I will show an image sequence of human cooking. I have annotated the images with numbered circles. Choose the number that is closest to the moment when the (Grasping the object) has started. You are a five-time world champion in this game. Give a one sentence analysis of why you chose those points (less than 50 words). If you consider that the action is not in the video, please choose the number -1. Provide your answer at the end in a json file of this format: {"points": []}
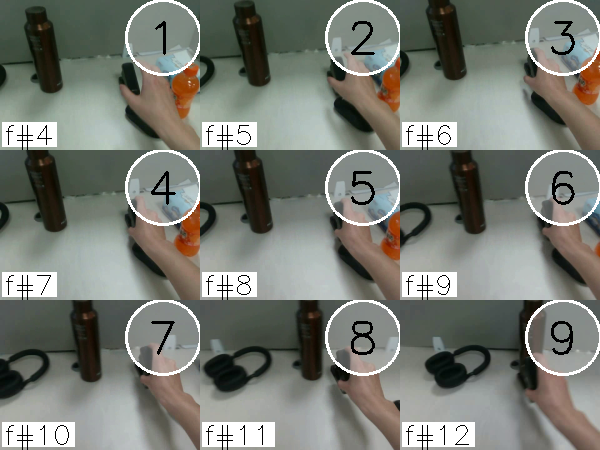
Frame 3 shows the clearest moment of hand-object contact.
{"points": [3]}